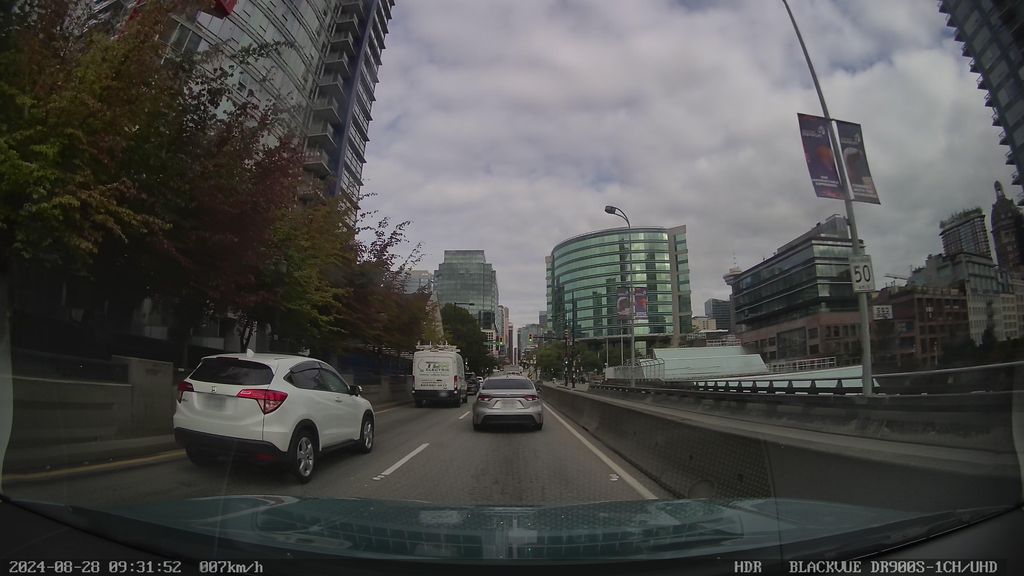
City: vancouver